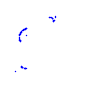
Particle: proton